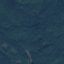
Land use / land cover class: Forest